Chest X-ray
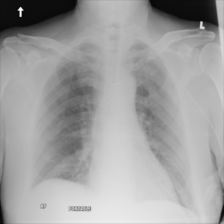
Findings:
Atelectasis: negative
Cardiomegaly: negative
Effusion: negative
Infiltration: negative
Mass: negative
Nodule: negative
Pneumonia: negative
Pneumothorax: negative
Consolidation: negative
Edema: negative
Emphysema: negative
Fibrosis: negative
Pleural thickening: negative
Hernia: negative